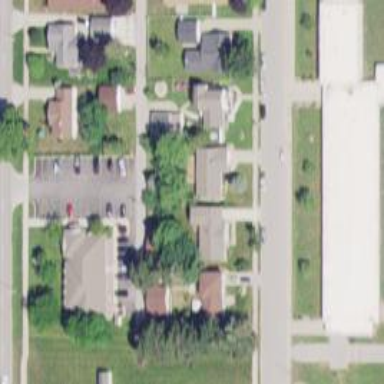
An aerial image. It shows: Alley classified as service road.